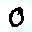
Label: 0